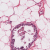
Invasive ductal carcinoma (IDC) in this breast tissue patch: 0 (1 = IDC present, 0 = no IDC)